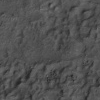
Atmospheric dust classification: not_dusty